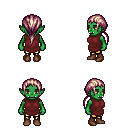
a pixel art fantasy rpg character, female body template, orc, green skin, maroon tunic, gold greaves, white blonde ponytail hairstyle, brown shoes, four views (front, back, left, right), 2x2 character sprite sheet, small pixel art, hard edges, no anti-aliasing